Question: I am trying to understand Implicitly unwrapped optional in swift, I am confused regarding second variable as in below image.

Why variable b is an optional ?
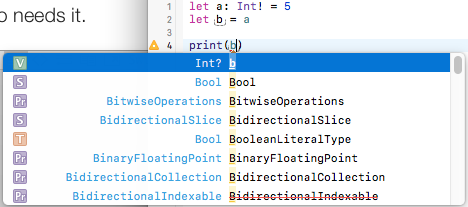
Answer: Variable b is an optional because variable a 'might' return nil and in such case b will also be nil.
Edit:
You have assigned an optional variable to another variable which you have not defined a specific type for. Xcode is saving you by creating the variable b as an optional. Consider this example:
'''
var a: Int! = 6
a = nil
let b: Int = a
print(b)
'''
Similar to yours, variable a here is an optional of type Int and b is a nonoptional of type Int too. Here I specifically define b to be a non optional integer unlike your b variable. Now, if i try to print variable who is assigned value of a which was at that point nil. This is dangerous and simply results in a fatal error at the assignment statement. The crash is simply understood because the compiler finds a nil value in a the optional type and tries to assign it to a non-optional.
Only optionals can hold nil value therefore when you assigned an optional(nillable) to another variable b, it is automatically treated as an optional because the value on which it relies is nillable and hence variable b is also nillable.